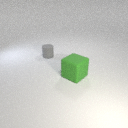
large green rubber cube in front of small gray rubber cylinder